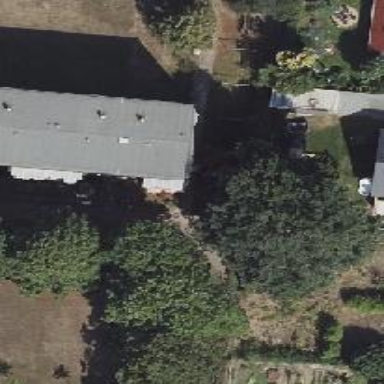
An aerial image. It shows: Concrete driveway.